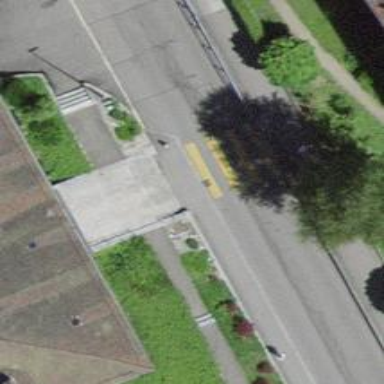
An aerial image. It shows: Bollard barrier.